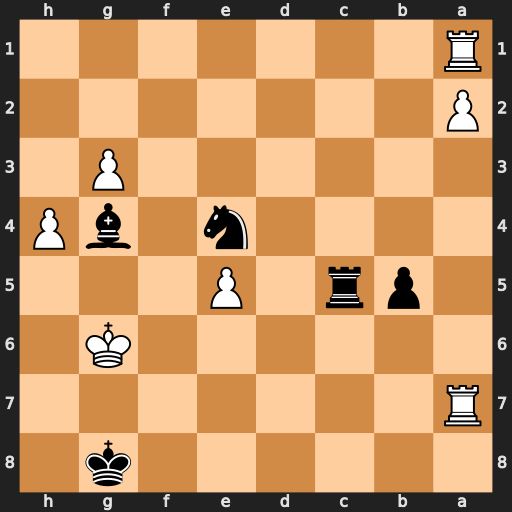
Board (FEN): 6k1/R7/6K1/1pr1P3/4n1bP/6P1/P7/R7
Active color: b
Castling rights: -
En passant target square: -
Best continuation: Rc6+ e6 Rxe6#